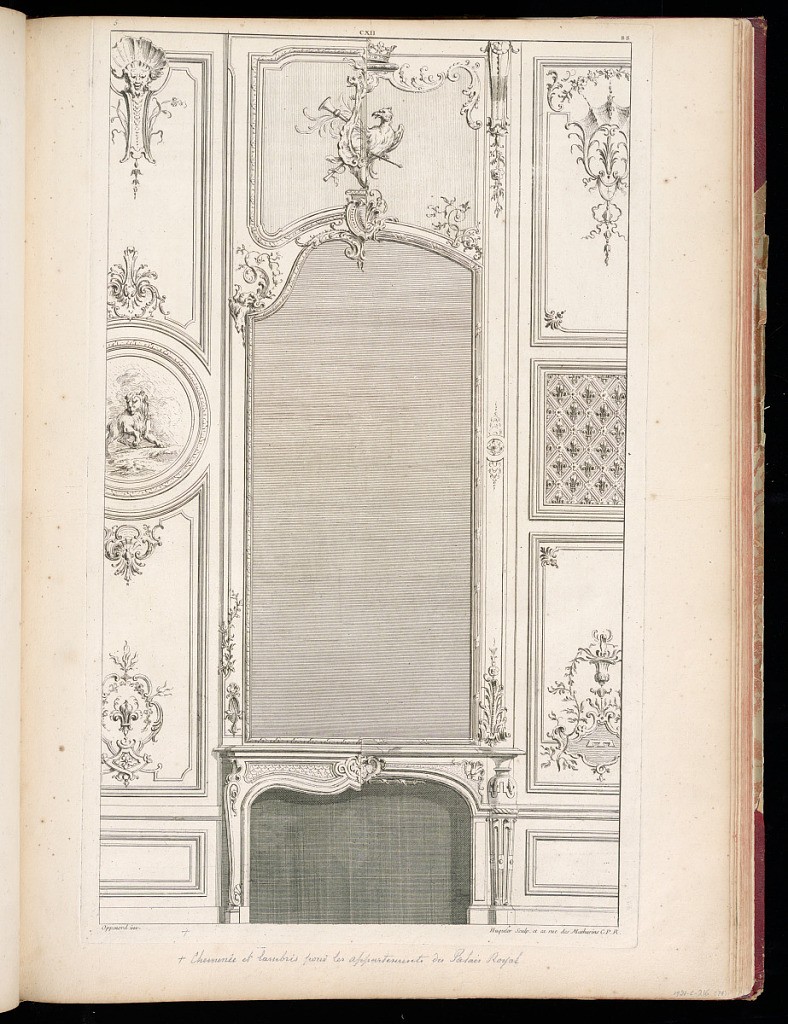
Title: Mantel and Paneling for an Apartment
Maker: Gilles-Marie Oppenord, French, 1672–1742
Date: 1749-1761
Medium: Etching and engraving on laid paper
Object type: Bound print
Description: Divided design of a mantel and paneling for an apartment interior, decorated with ornamental motifs including fleurs-de-lys, scrolls, strapwork, rondels, mascarons, shells, goat heads, birds, bat wings, vases, and garlands. A graphite inscription indicates that this design was for the apartments of the Palais Royal in Paris. The plate is signed and numbered.